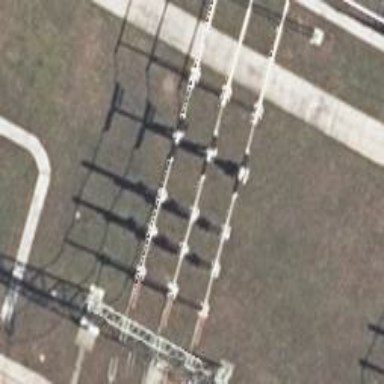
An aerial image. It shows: Outdoor switch with 3 cables.